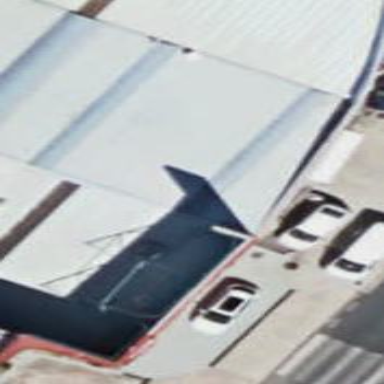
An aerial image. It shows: Warehouse building.